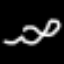
Label: squiggle